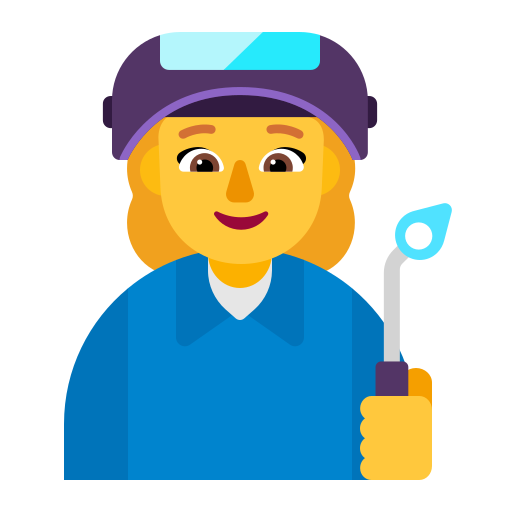
woman factory worker flat default